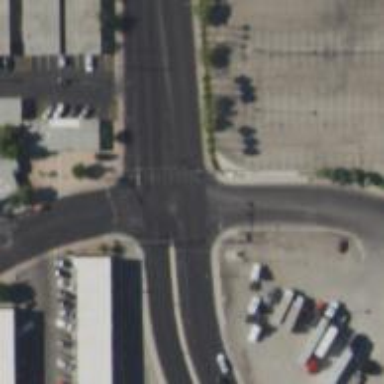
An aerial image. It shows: Solid stop line on the road.